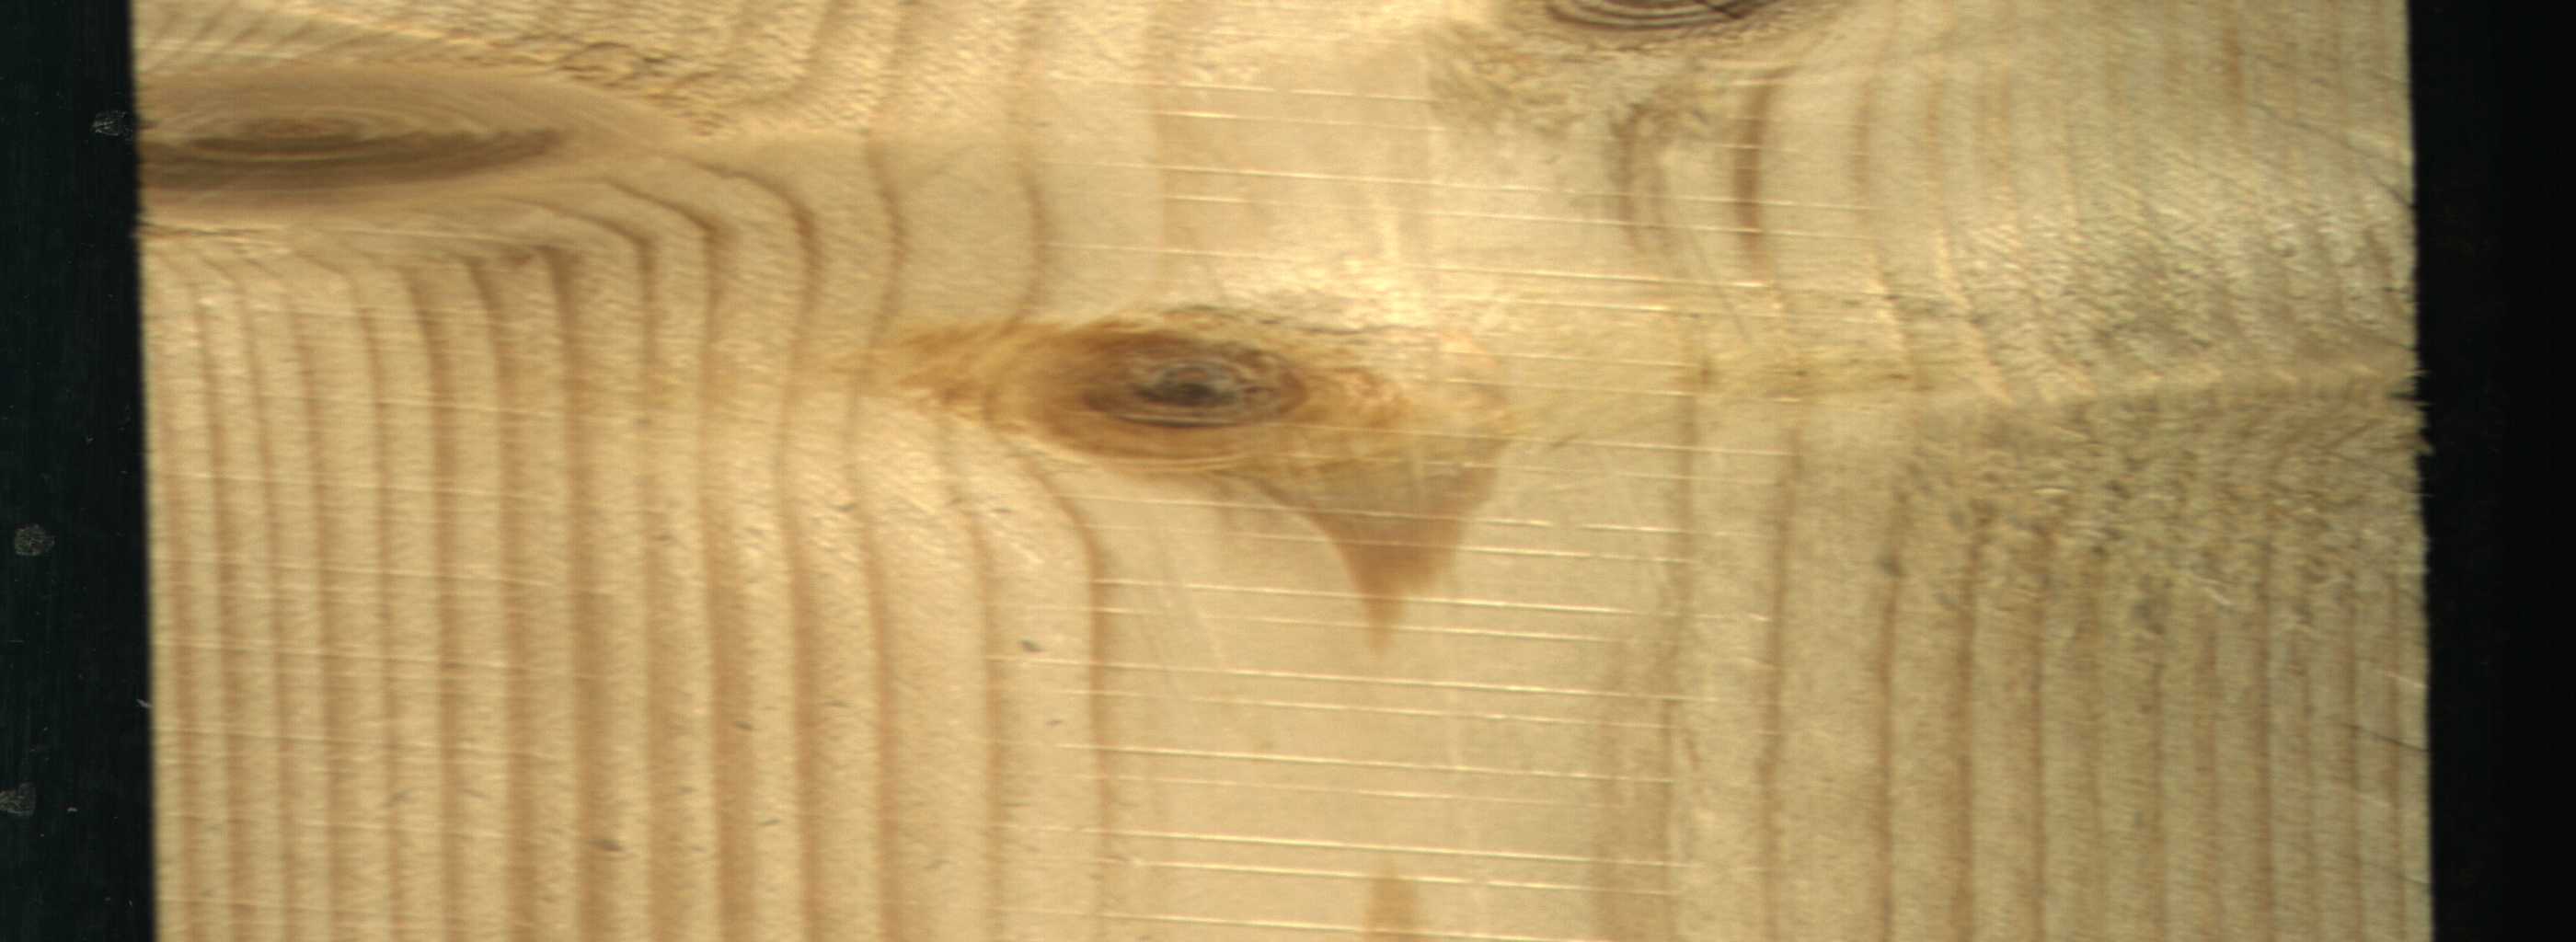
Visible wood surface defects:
Live_Knot
Live_Knot
Live_Knot